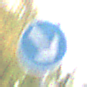
Verkehrszeichen: VorgeschriebeneVorbeifahrtRechts
Umgebung: Outdoor, Urban
Tageszeit: MorningAfternoon
Wetter: PartlyCloudy
Licht: Natural
Jahreszeit: NotSpecified
Kontrast: LowContrast